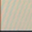
Piece: xx